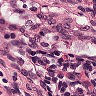
Metastatic tissue present: no